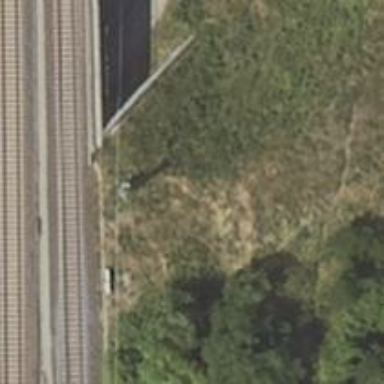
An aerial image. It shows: Track with grade3 tracktype passing through tunnel.